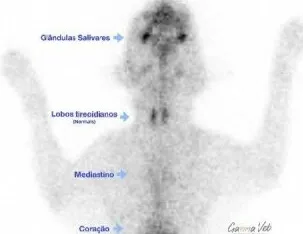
Thyroid scintigraphy in a 15-month-old cat in ventral and lateral positions. (B) Normal scintigraphy for comparison purposes only.
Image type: radiology (scintigraphy)